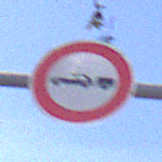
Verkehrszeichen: VerbotPersonenkraftwagenMitAnhaenger
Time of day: MorningAfternoon
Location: Outdoor (RoadRail)
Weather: PartlyCloudy
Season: NotSpecified
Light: Natural